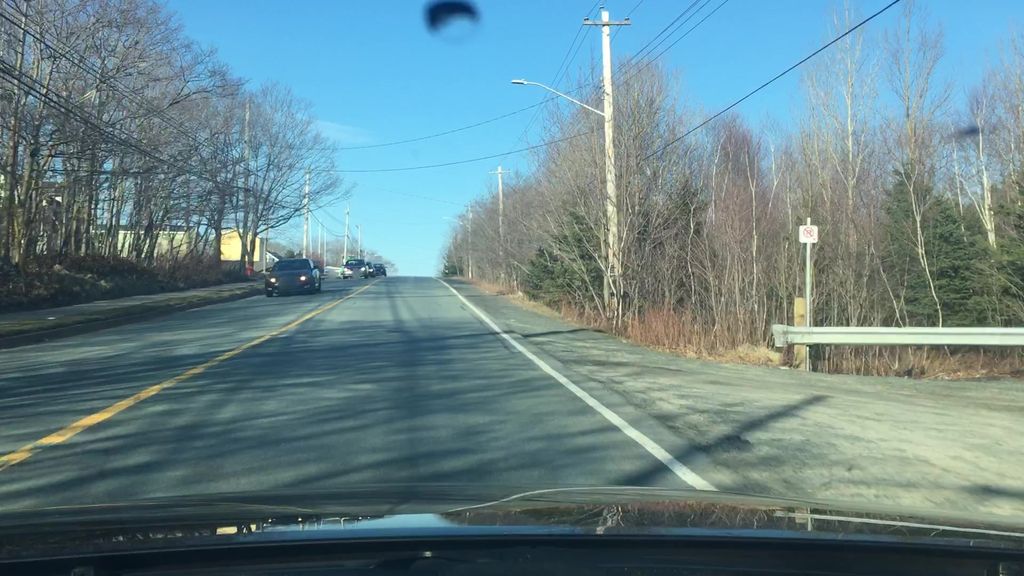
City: halifax